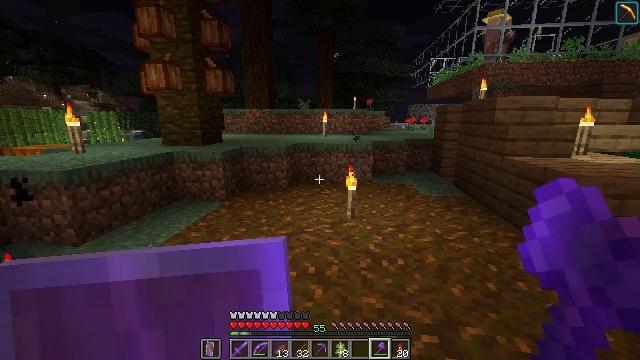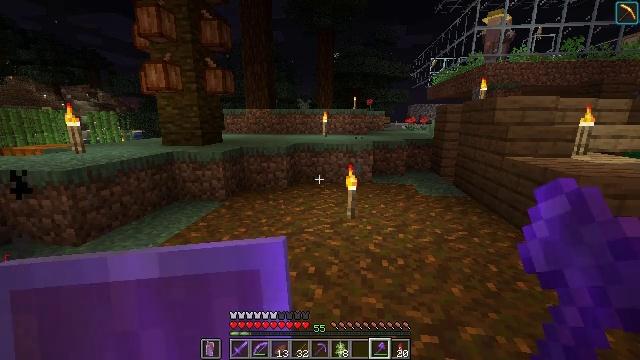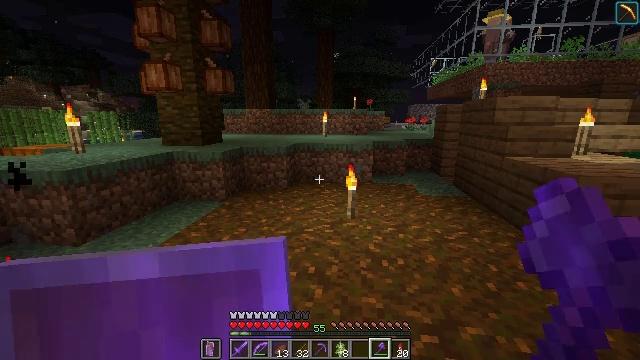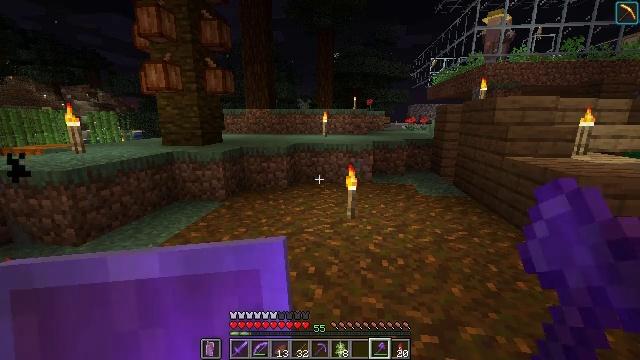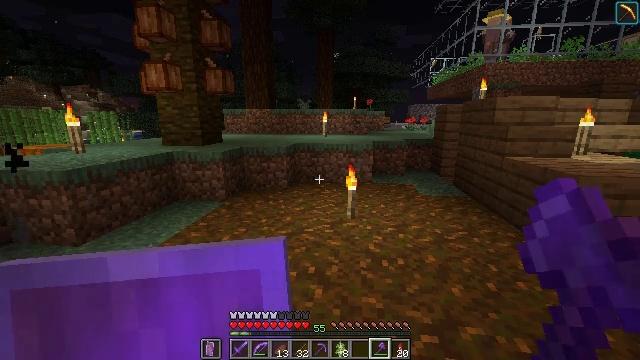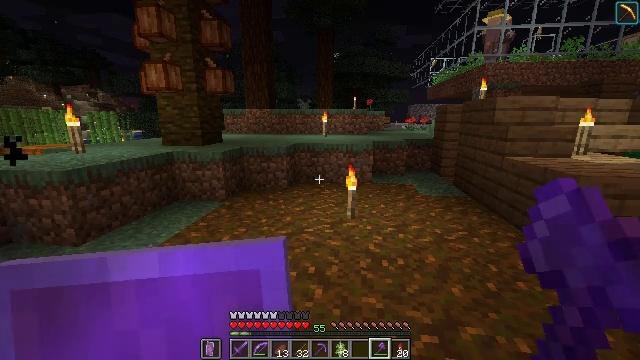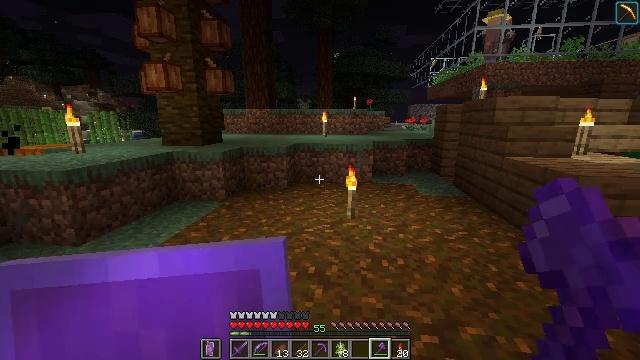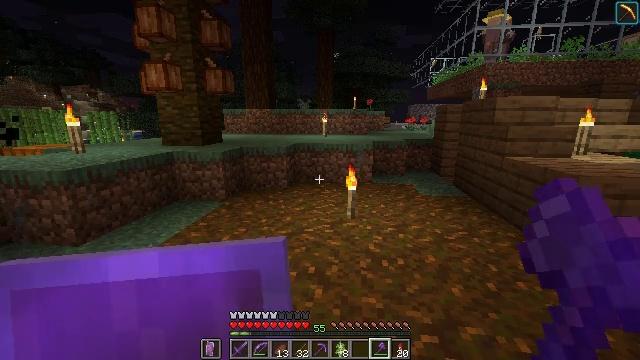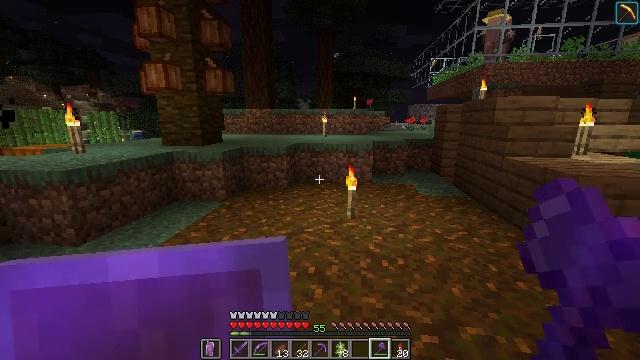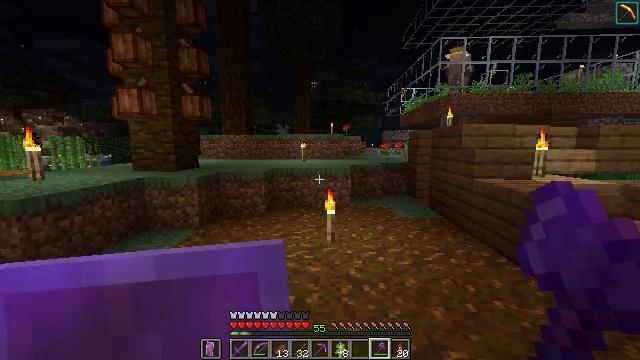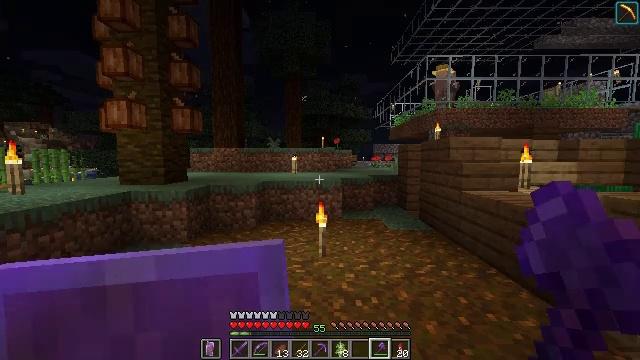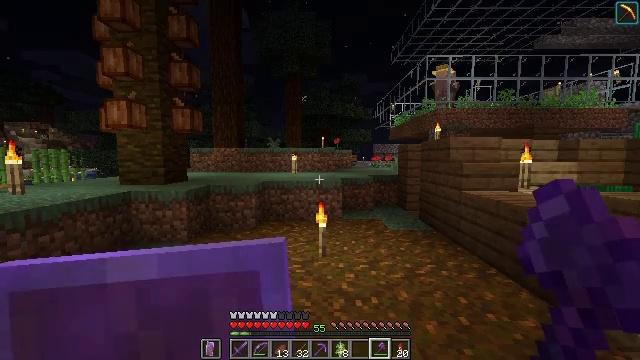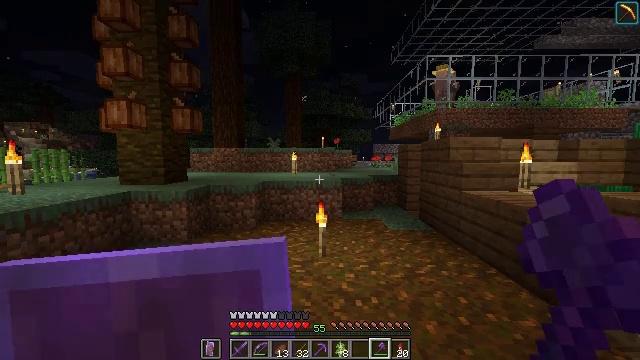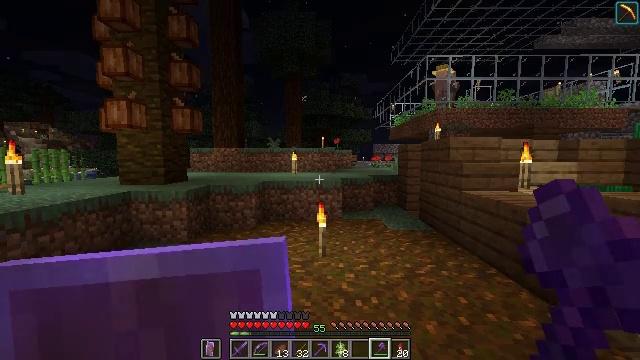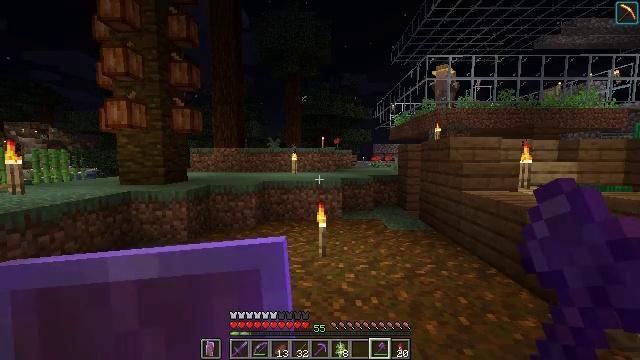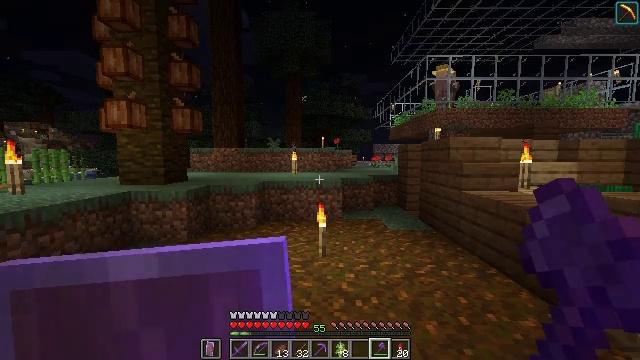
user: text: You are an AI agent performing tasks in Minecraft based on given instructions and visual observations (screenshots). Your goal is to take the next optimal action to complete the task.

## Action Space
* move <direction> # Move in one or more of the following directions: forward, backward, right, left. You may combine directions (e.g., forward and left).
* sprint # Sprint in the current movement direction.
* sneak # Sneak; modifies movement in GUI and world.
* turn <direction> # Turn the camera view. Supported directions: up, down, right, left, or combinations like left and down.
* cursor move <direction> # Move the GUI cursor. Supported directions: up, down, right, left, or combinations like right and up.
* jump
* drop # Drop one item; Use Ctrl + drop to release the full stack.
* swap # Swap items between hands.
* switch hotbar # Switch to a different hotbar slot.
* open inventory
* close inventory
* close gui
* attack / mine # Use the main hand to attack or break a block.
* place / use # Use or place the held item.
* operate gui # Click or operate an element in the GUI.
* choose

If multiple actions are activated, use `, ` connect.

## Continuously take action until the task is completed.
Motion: motion action
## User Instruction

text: Collect the bee nest for honey.
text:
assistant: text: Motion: no_op
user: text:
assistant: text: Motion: no_op
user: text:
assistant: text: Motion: no_op
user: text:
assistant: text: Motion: no_op
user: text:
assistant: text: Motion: no_op
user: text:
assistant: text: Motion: no_op
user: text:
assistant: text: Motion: no_op
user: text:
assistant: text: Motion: no_op
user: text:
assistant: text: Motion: turn right and up
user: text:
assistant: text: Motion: turn right and up
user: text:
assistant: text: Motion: no_op
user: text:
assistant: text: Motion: no_op
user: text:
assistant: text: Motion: no_op
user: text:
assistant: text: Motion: no_op
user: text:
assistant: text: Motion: no_op
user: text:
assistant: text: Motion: no_op
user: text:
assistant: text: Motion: no_op
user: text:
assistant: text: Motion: no_op
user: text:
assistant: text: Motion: no_op
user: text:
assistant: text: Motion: no_op
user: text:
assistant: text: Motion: no_op
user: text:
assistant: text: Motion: turn left
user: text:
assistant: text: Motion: turn left
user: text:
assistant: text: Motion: turn left
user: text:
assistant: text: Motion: sneak, turn left
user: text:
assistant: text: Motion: sneak, turn left and up
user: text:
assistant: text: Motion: sneak, turn left
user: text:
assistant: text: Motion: sneak
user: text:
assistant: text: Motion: sneak
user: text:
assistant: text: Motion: sneak